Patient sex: F
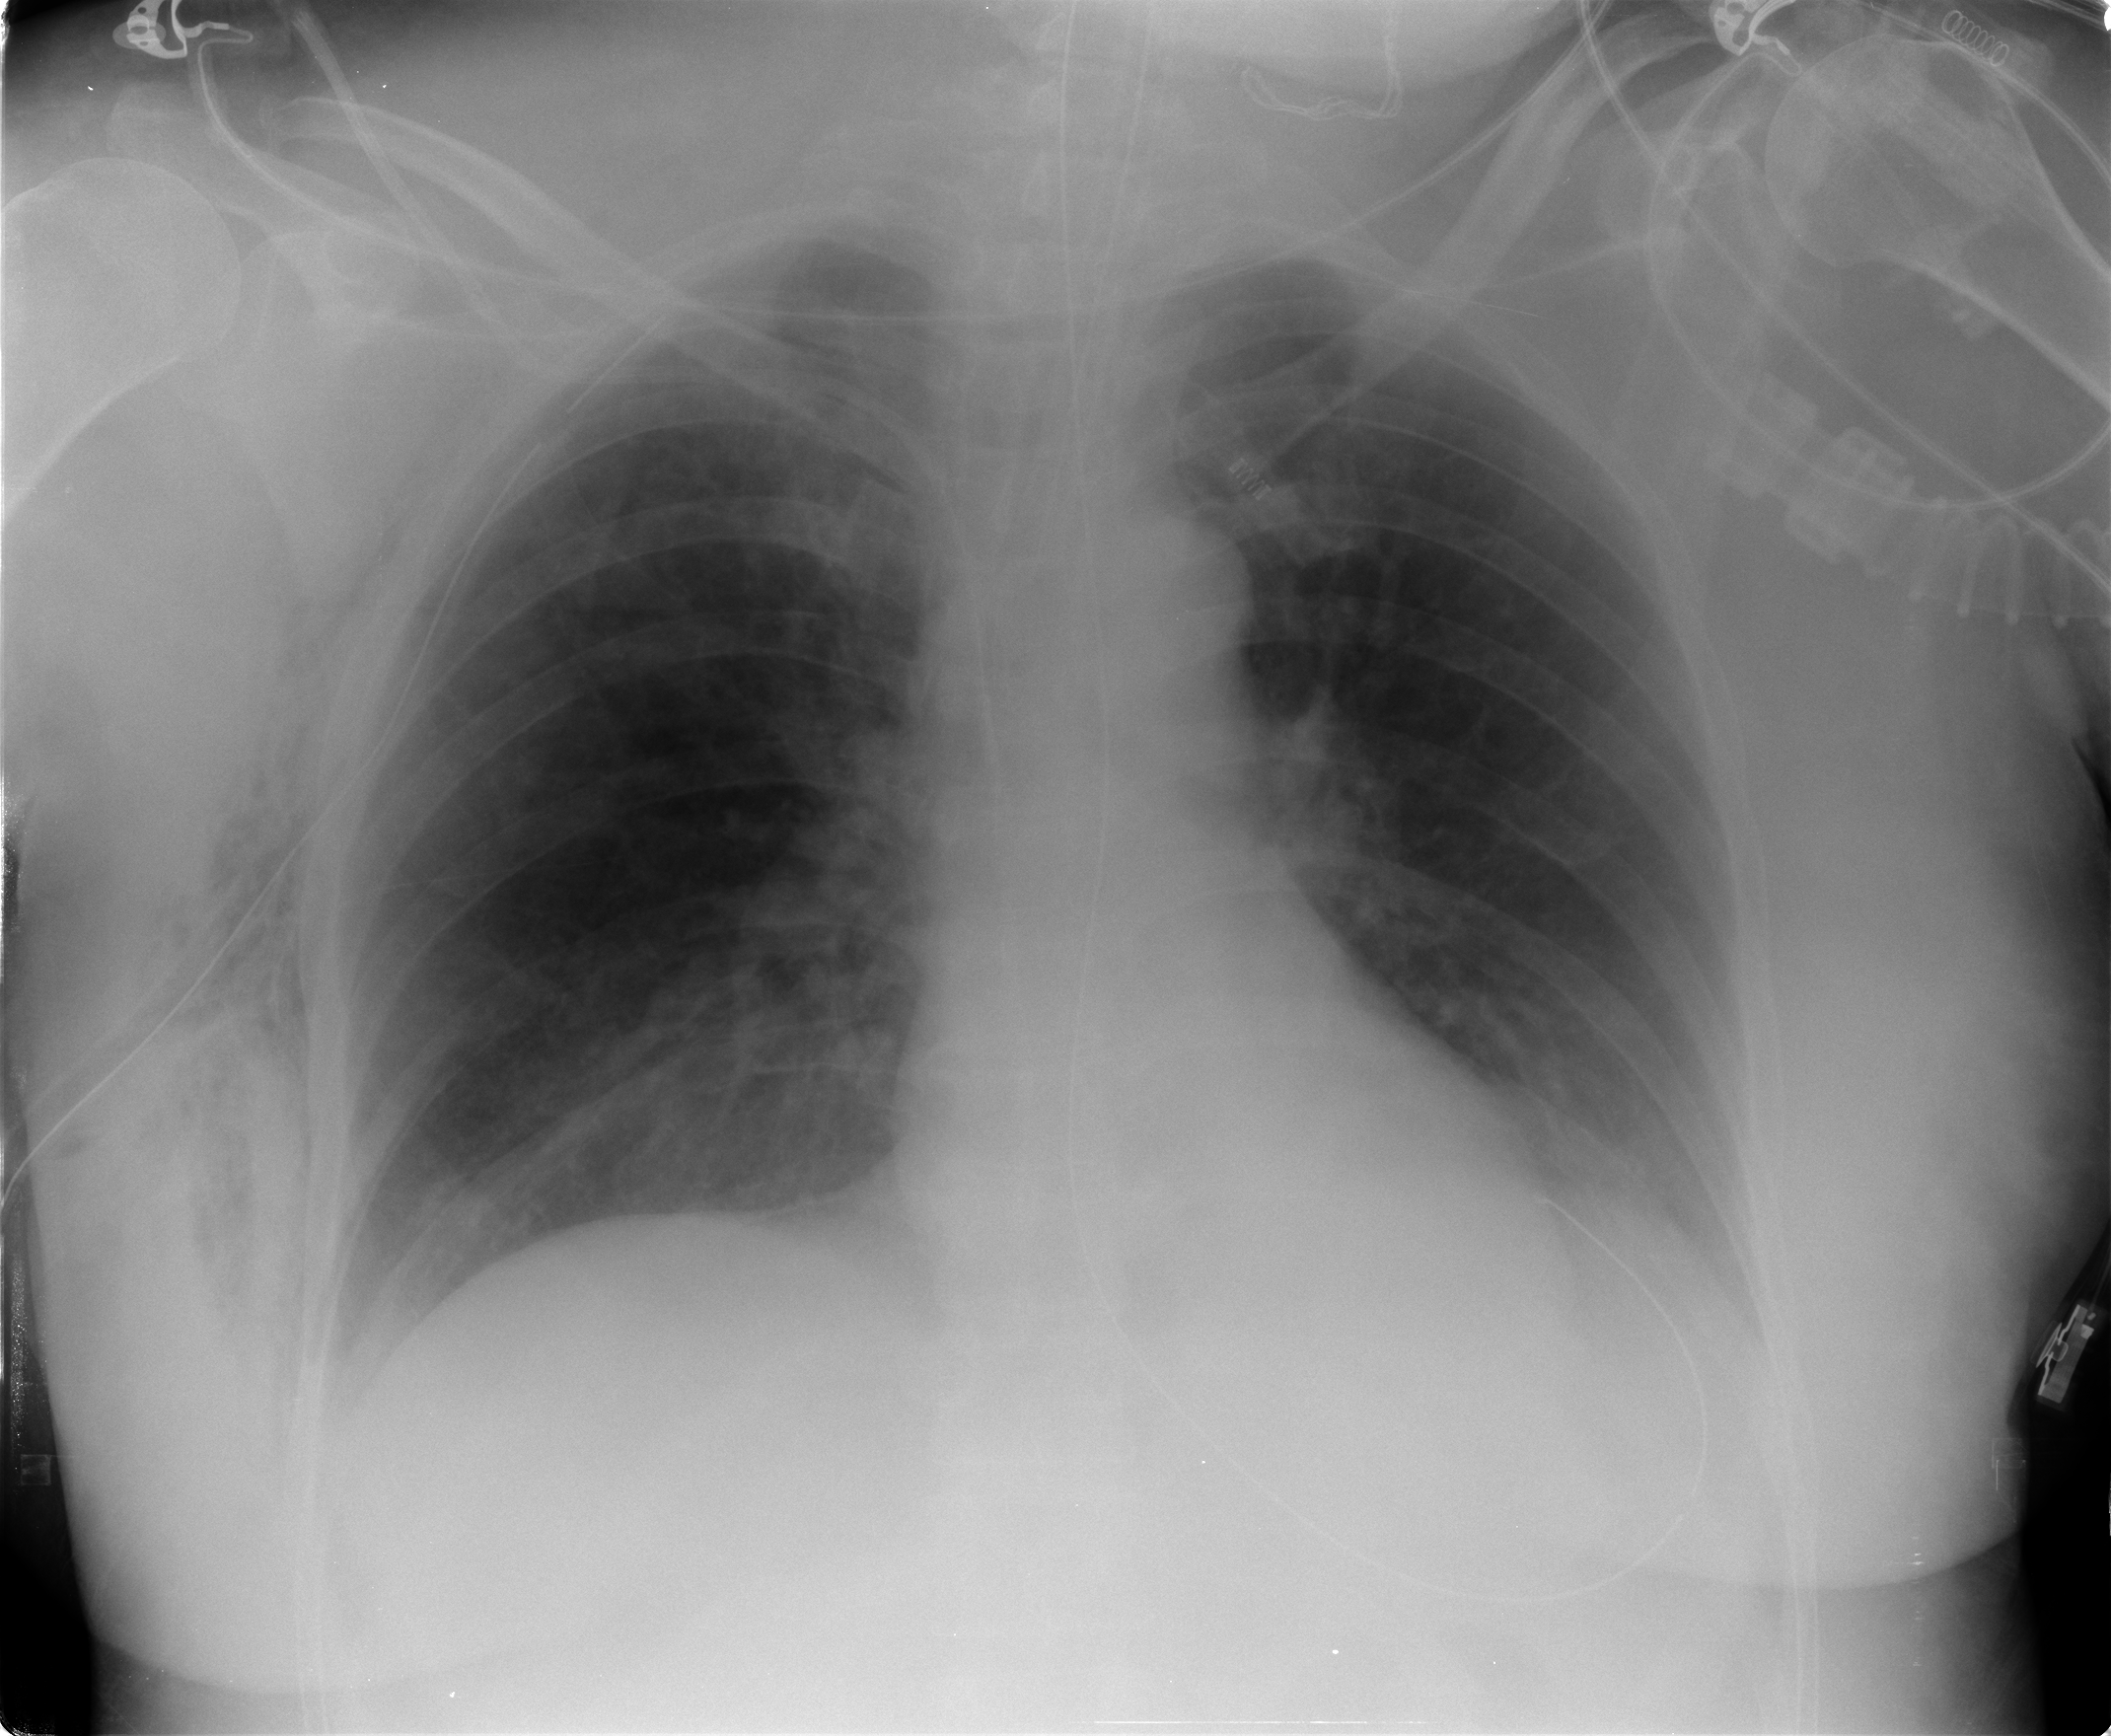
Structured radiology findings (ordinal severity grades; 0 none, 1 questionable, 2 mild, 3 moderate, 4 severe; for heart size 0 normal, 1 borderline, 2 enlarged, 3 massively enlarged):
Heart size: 0
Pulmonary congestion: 0
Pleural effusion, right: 0
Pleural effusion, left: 0
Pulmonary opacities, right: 0
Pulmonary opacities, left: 0
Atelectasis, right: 2
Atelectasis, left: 2